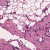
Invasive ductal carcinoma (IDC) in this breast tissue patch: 1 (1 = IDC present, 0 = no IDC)